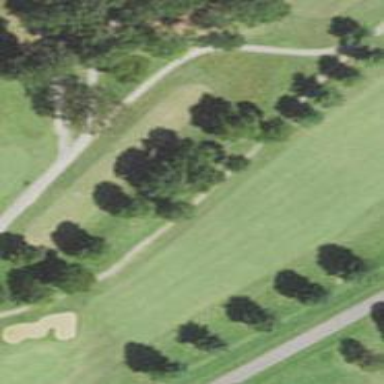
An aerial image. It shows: Golf tee.